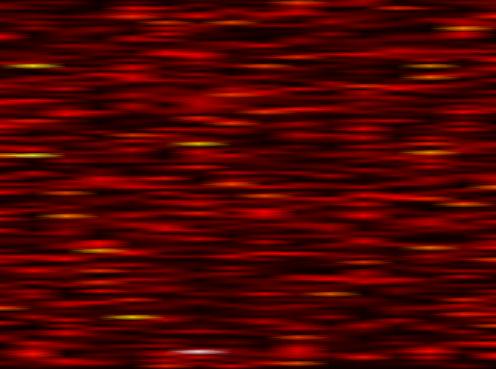
Label: WOLA